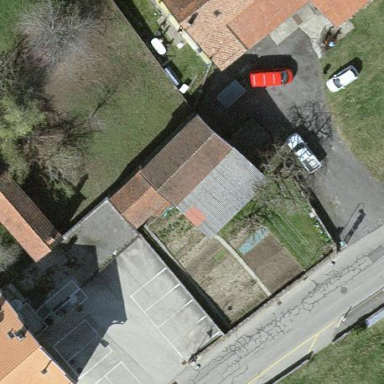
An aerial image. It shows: Simple and straightforward house.